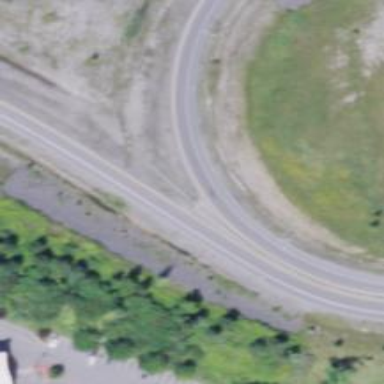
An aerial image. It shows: Trunk link highway.